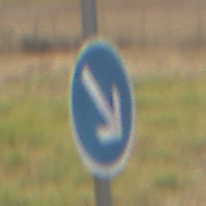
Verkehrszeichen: VorgeschriebeneVorbeifahrtRechts
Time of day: MorningAfternoon
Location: Outdoor (Nature)
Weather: Overcast
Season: NotSpecified
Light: Natural